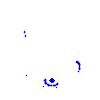
Particle: electron